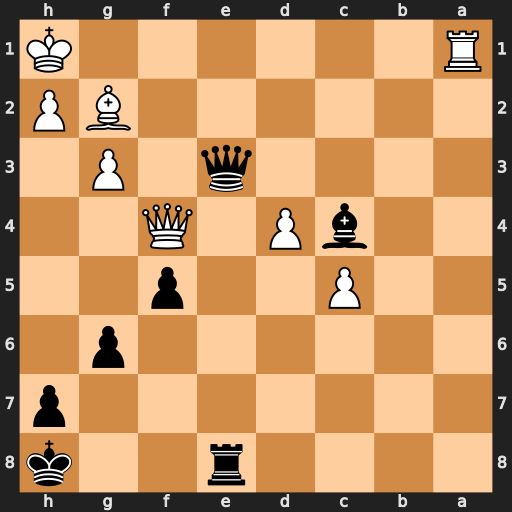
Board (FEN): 4r2k/7p/6p1/2P2p2/2bP1Q2/4q1P1/6BP/R6K
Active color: b
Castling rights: -
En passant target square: -
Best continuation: Qe1+ Rxe1 Rxe1+ Bf1 Rxf1+ Qxf1 Bxf1